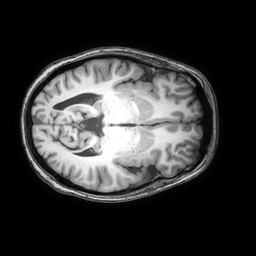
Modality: T1w
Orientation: axial
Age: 21
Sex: female
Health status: healthy
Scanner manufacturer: philips
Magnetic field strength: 3 T
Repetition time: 0.0079 s
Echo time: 0.0035 s